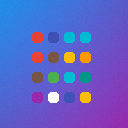
Screen state: on